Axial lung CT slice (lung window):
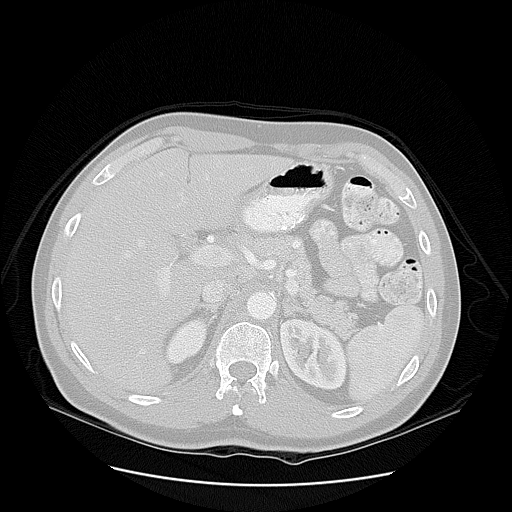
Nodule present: no